Current action and preconditions to check: trajectory_clear

Your task: For each precondition in the list above, predict whether it will hold at this action.

Consider the current scene as observed from the mobile robot's camera, and analyze the predicted future states of all dynamic agents (e.g., people, animals, vehicles, or any moving entities) within the NEXT SECOND.

IMPORTANT: Only answer "very likely" if you are absolutely certain—based on strong, clear evidence—that a dynamic agent will violate the precondition in the predicted future state. Do NOT answer "very likely" for unlikely, ambiguous, or low-probability risks.

Ask yourself for each precondition: Is there a high probability, with clear and convincing evidence, that the predicted future states of any dynamic agent will interfere with the predicted future state of the currently executing action within the NEXT SECOND, causing that precondition to fail?

Assess the risk level based on these predictions. Use "likely" or "very likely" if motions create a clear risk of interference.

Use "neutral" or "improbable" if agents are nearby but their predicted paths are clearly diverging or non-conflicting.

Failure Risk Categories: "very improbable", "improbable", "neutral", "likely", "very likely"

Answer Format: Output ONLY the probability_of_failure value from these categories: "very improbable", "improbable", "neutral", "likely", "very likely"

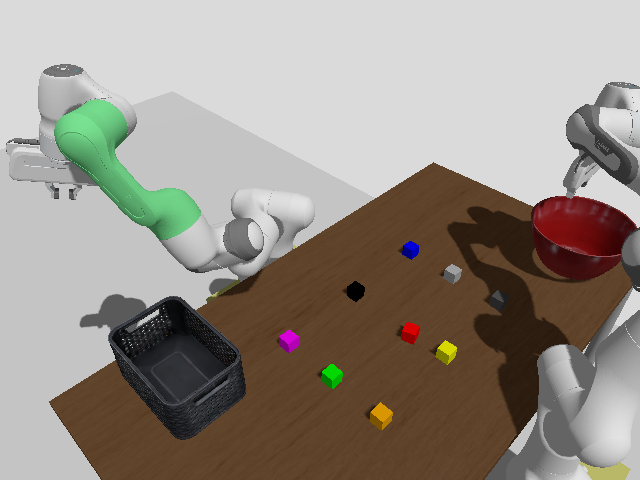

Answer: very improbable